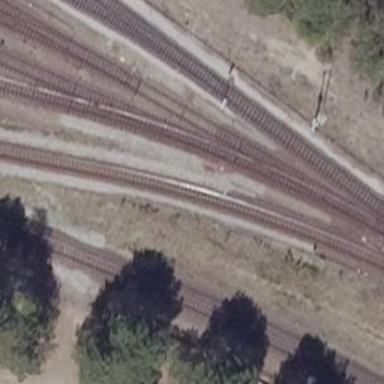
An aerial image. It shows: Railway switch.